Question: I'm trying to let the user check off which item to be deleted. When the user check off one or many items and click the Delete button, those data will be erased from the database. I've also added a search box to search for the dvd. The search box works, but the deleting doesn't. This is what it looks like in the browser.

My PHP looks like this (I took out the searching code):
'''
<form action="" method="post">
<p><input type="text" name="search"> <input type="submit" value="Search"></p>
<p><input type="submit" name="deleting" value="Delete"></p>
</form>
<?php
$link = mysqli_connect( $host, $user, $password, $dbname);
if (!$link) {
die('Could not connect: ' . mysqli_connect_error());
}
echo 'Connected successfully<br/>';
//searching code goes here
if (isset ($_POST['deleting']) && isset ($_POST['deleteThese']) )
{
$deleteThese = implode(",", $_POST['deleteThese']);
$queryTwo = "DELETE FROM '$dbname'.'dvds' WHERE 'dvds'.'DvdID' IN ($deleteThese)";
$resultTwo = mysqli_query($link, $queryTwo);
}
echo "<table border="1"><tr><th>DvdTitle</th><th>RunningTime</th><th>Delete</th></tr>";
if (mysqli_num_rows($result) == 0)
echo "<tr><td colspan='2'>No records found.</td></tr>";
else {
while ($row = mysqli_fetch_assoc($result)) {
echo "<tr><td>" . $row['DvdTitle'] . "</td>";
echo "<td>" . $row['RunningTime'] . "</td>";
echo "<td>" . "<form>" . "<input type='checkbox' name='deleteThese[]' value='" . $row['DvdID'] . "' >" . "</form>" . "</td></tr>
";
}
}
echo "</table>";
mysqli_free_result($result);
mysqli_close($link);
?>
'''
Each DvdTitle has an unique Dvd ID, hence the value of each row is the dvd's ID '$row['DvdID']'.
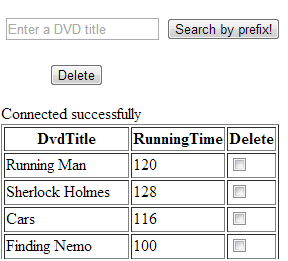
Answer: Adding the parentheses will allow for those ID's to be selected for deletion.
'''
IN($deleteThese)
'''
Do not close the form after the submit button. Put that at the end of the code. This will allow the form to include the checkbox values.
'''
<form action="" method="post">
<p><input type="text" name="search"> <input type="submit" value="Search"></p>
<!-- YOUR PHP CODE -->
<p><input type="submit" name="deleting" value="Delete"></p>
</form>
'''
Move the isset on top of the form.
'''
<?php
if (isset ($_POST['deleting']) && isset ($_POST['deleteThese']) )
{
$deleteThese = implode(",", $_POST['deleteThese']);
$queryTwo = "DELETE FROM '$dbname'.'dvds' WHERE 'dvds'.'DvdID' IN ($deleteThese)";
$resultTwo = mysqli_query($link, $queryTwo);
}
?>
<form>....
'''